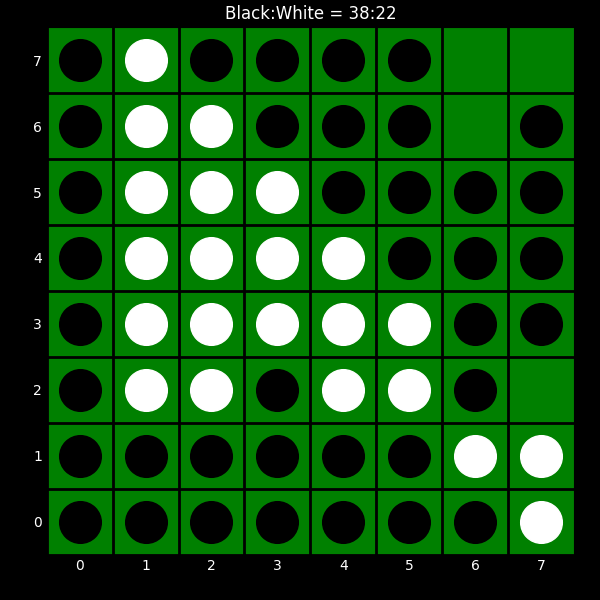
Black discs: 38
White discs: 22